Question: i've read some articles "<URL>"
if i try to run my code' error occurs:
ERROR: Windows Azure Tools: Failed to initialize the Development Storage service. Unable to start Development Storage
i made some investigation to solve this boring problem:
<URL>
<URL>
if i run "dsinit /sqlinstance:." if i use :"WAStorageEmulator init -forcecreate" result 's below:
Error: "DsInit can not found"
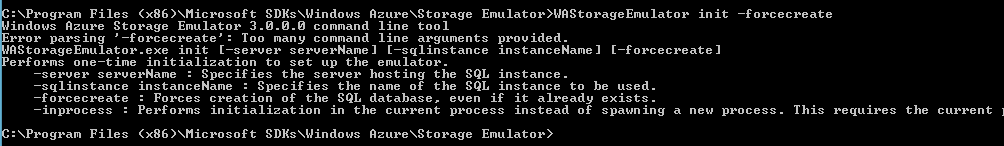
Answer: If you're using Azure SDK 2.3, please note that 'DSInit.exe' has been removed from the SDK. It has been replaced with 'WAStorageEmulator.exe' which can be found in 'C:\Program Files (x86)\Microsoft SDKs\Windows Azure\Storage Emulator' folder.
To initialize storage emulator, the command you will use is:
'''
WAStorageEmulator init -forcecreate
'''
This is similar to 'DSInit /forceCreate'.
There are some other options available as well:
'''
WAStorageEmulator clear table
'''
Removes just the tables from storage emulator.
'''
WAStorageEmulator clear blob
'''
Removes just the blob containers from storage emulator
'''
WAStorageEmulator clear queue
'''
Removes just the queues from storage emulator.
'''
WAStorageEmulator clear all
'''
Removes all tables, queues and blob containers without deleting the database.
I wrote a blog post about it as well where I talked in somewhat more details about this. You can read the blog post here: <URL>